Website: bh-photo
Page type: newsletter-management
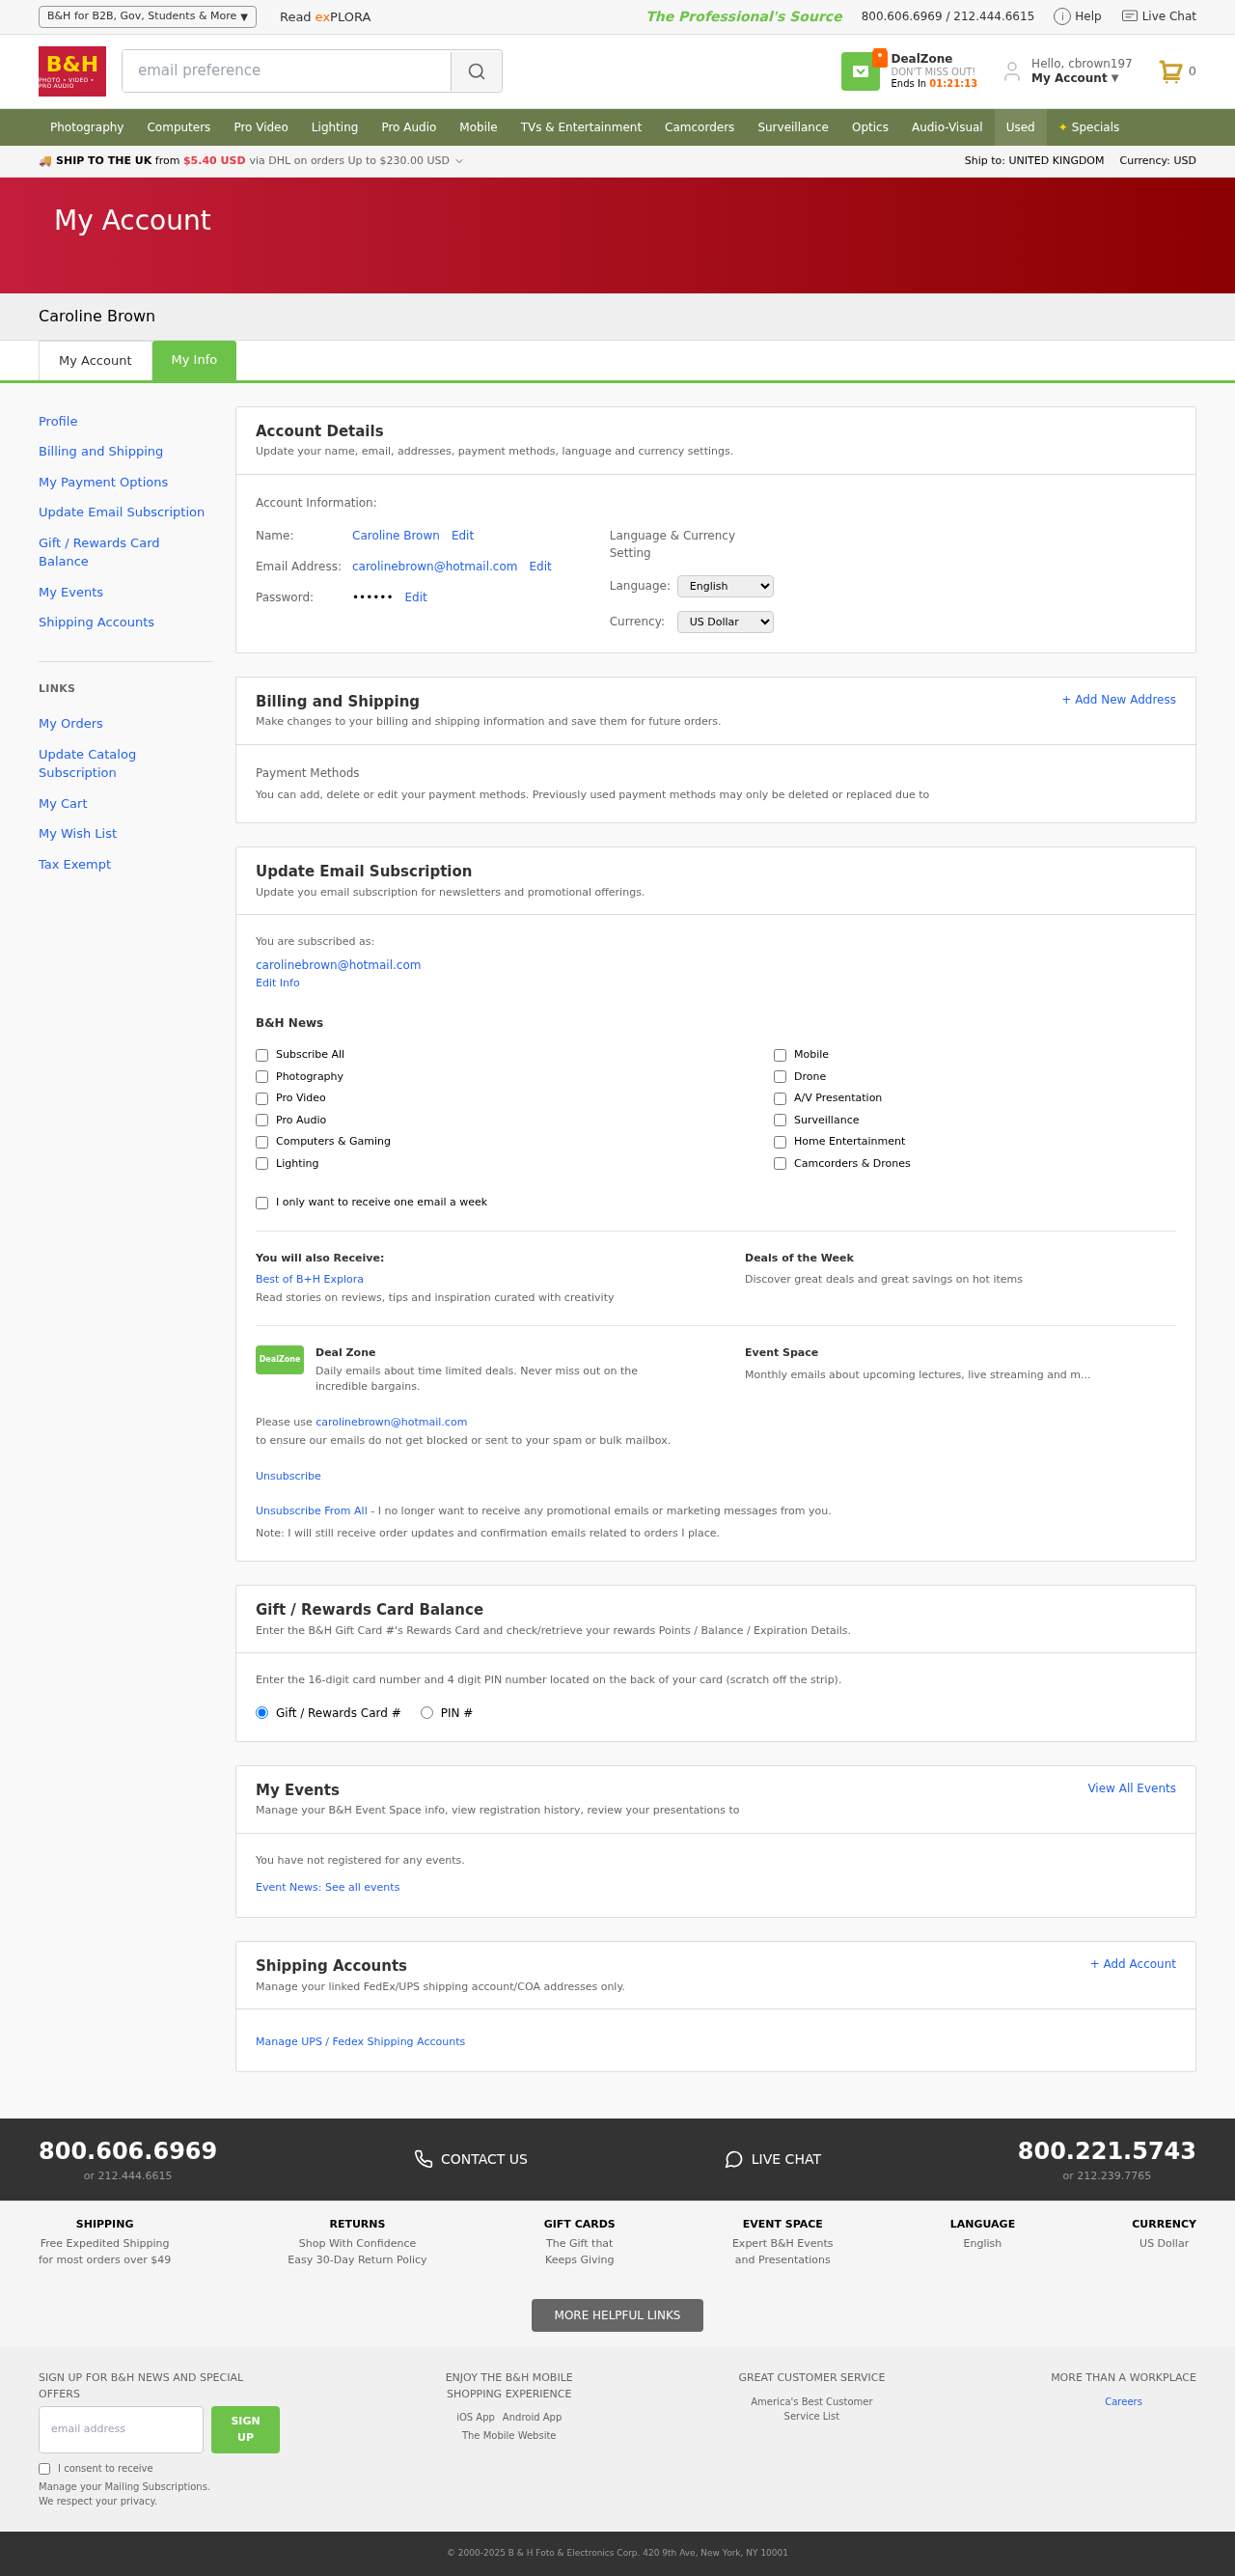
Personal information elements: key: PII_EMAIL
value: carolinebrown@hotmail.com
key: PII_FULLNAME
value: Caroline Brown
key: PII_LOGIN_USERNAME
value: cbrown197
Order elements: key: ORDER_NUM_ITEMS
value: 0
Search elements: key: HEADER_SEARCH
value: email preference